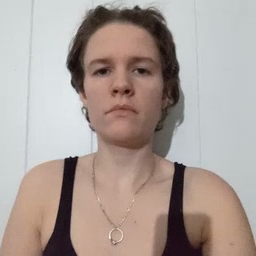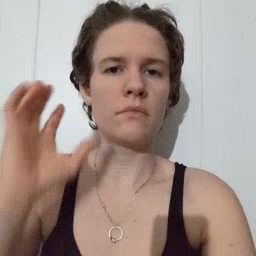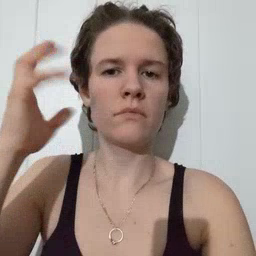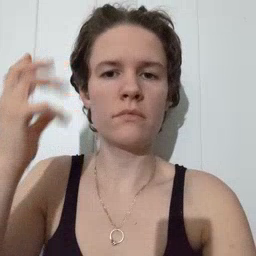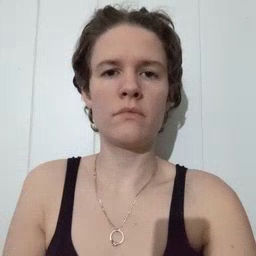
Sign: radio